Question: I am not a designer by working nature. I'm a developer who write codes mostly and working on MVC project.
I am trying to create simple dropdownlist in MVC as per the screenshot.

The dropdownlist can be viewed at <URL> and they are using Bootstrap and MVC along with CSS.
I tried my best to found the script that is making dropdownlist to show month names. But unable to found it out. I can copy design using their source code but cannot replicate functionality in my own website.
Can you please guide me how to design same styled dropdownlist with same functionality?
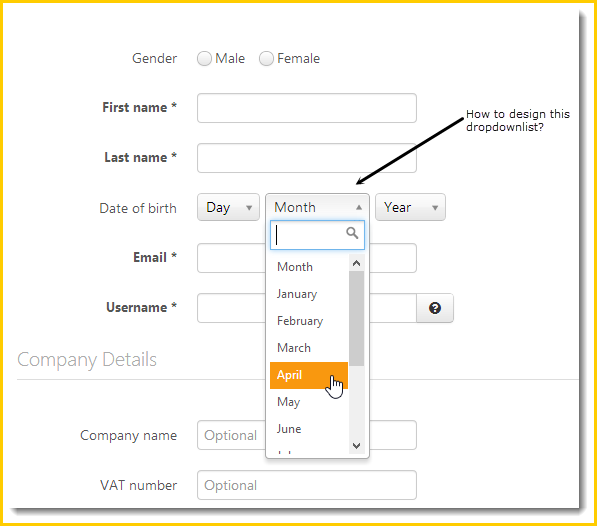
Answer: You can use <URL> library.
A example of that :
'''
<head>
<link href="select2.css" rel="stylesheet"/>
<script src="select2.js"></script>
<script>
$(document).ready(function() { $("#e1").select2(); });
</script>
</head>
<body>
<select id="e1">
<option value="AL">Alabama</option>
...
<option value="WY">Wyoming</option>
</select>
</body>
'''